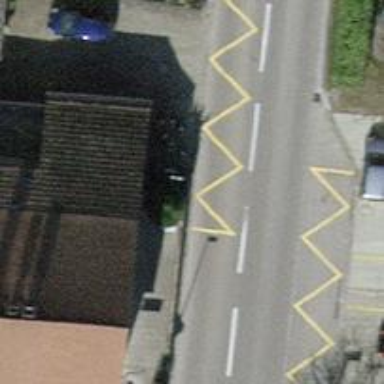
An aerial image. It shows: Public transport stop position.